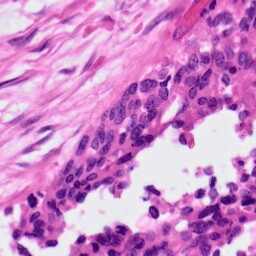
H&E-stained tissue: Ovarian